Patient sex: M
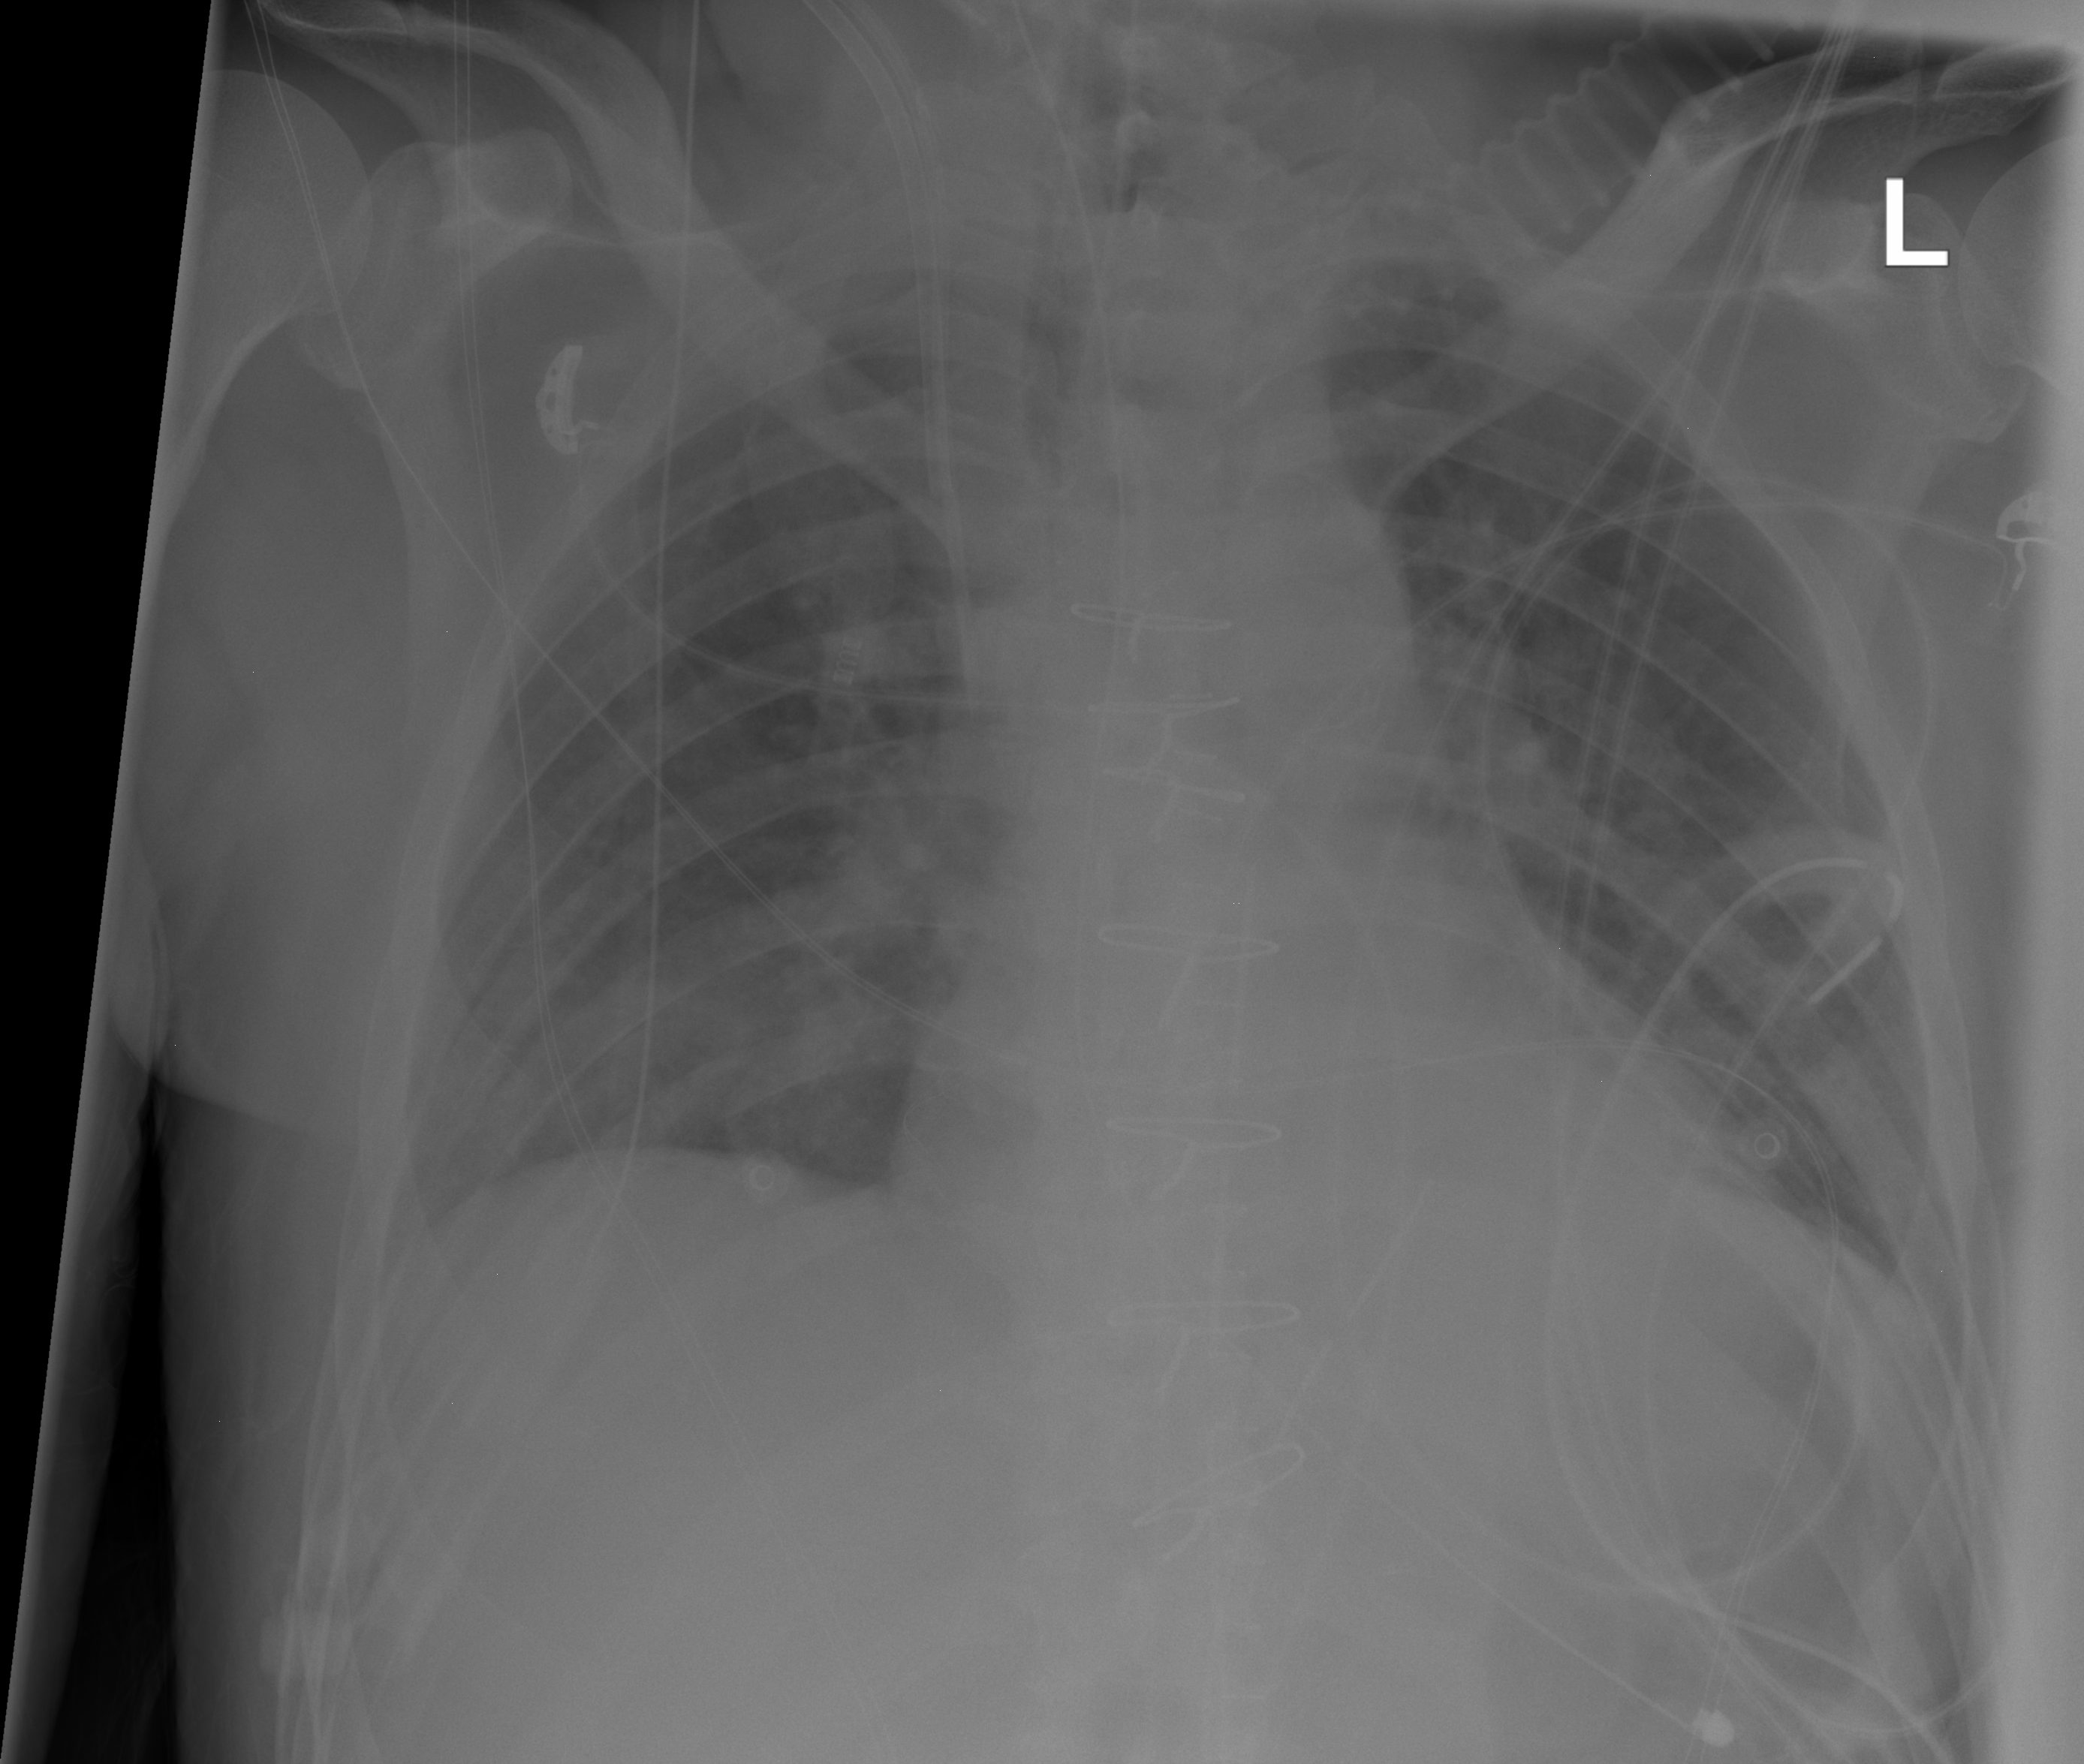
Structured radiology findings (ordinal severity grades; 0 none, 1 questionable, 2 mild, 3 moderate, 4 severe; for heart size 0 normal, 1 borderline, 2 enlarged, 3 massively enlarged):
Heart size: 0
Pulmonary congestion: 3
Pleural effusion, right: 0
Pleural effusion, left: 0
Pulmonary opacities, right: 2
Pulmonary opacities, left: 2
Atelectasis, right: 0
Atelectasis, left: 0